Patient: sex M, age 66
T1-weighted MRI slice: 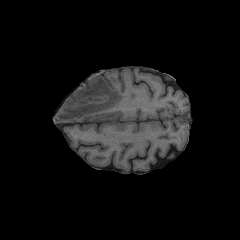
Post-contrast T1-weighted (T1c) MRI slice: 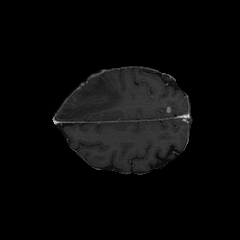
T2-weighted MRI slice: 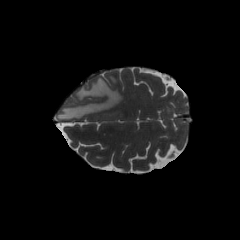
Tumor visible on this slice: yes
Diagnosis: Glioblastoma, IDH-wildtype
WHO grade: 4